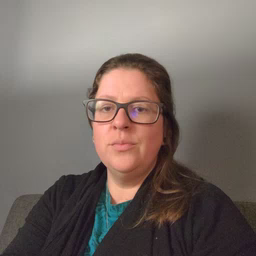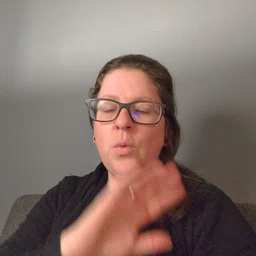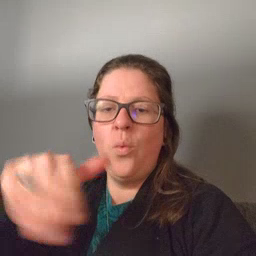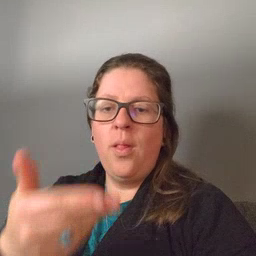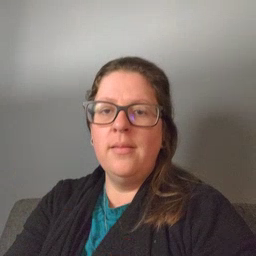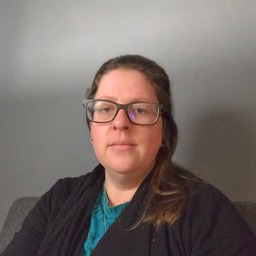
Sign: all